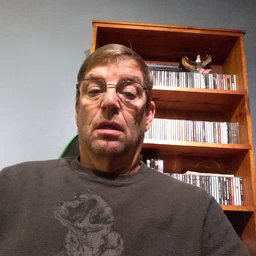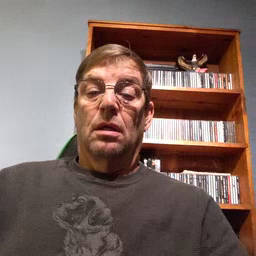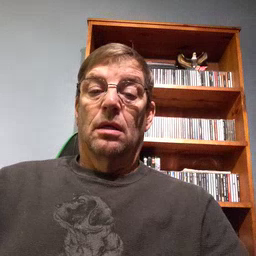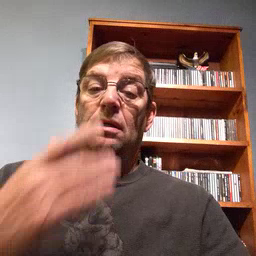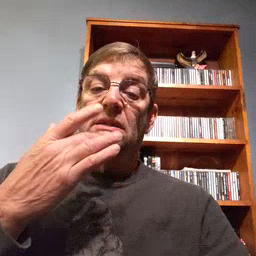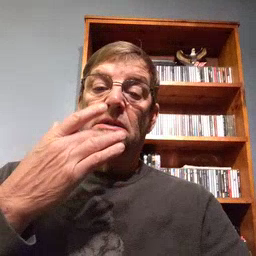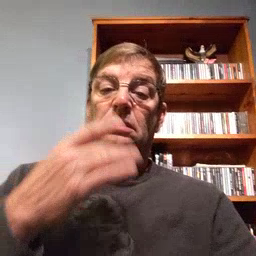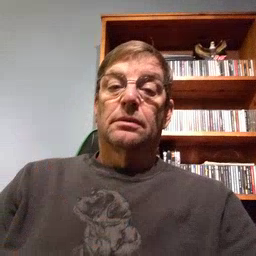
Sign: taste